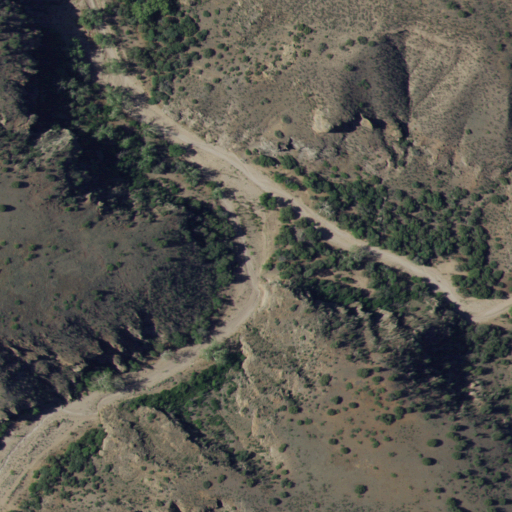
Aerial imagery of valley in New Mexico named Eliot Canyon containing shrub and evergreen forest